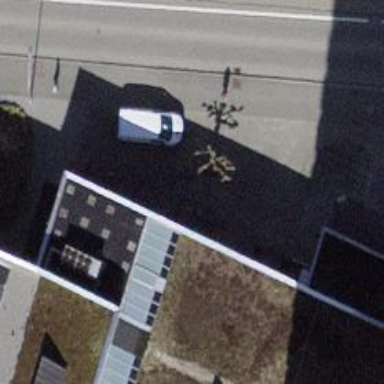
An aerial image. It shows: Bicycle parking area with racks.